Interaction volume radius: 5 \u00c5
Interaction volume height: 15 \u00c5
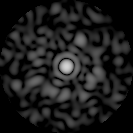
Disorder parameter: 0.8649